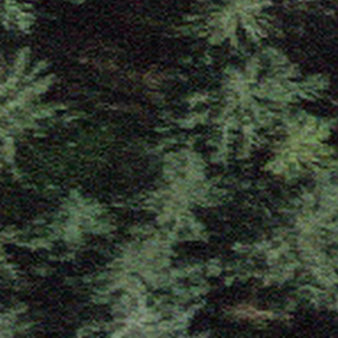
Label: other